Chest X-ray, AP view. Patient: 59 years old, sex F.
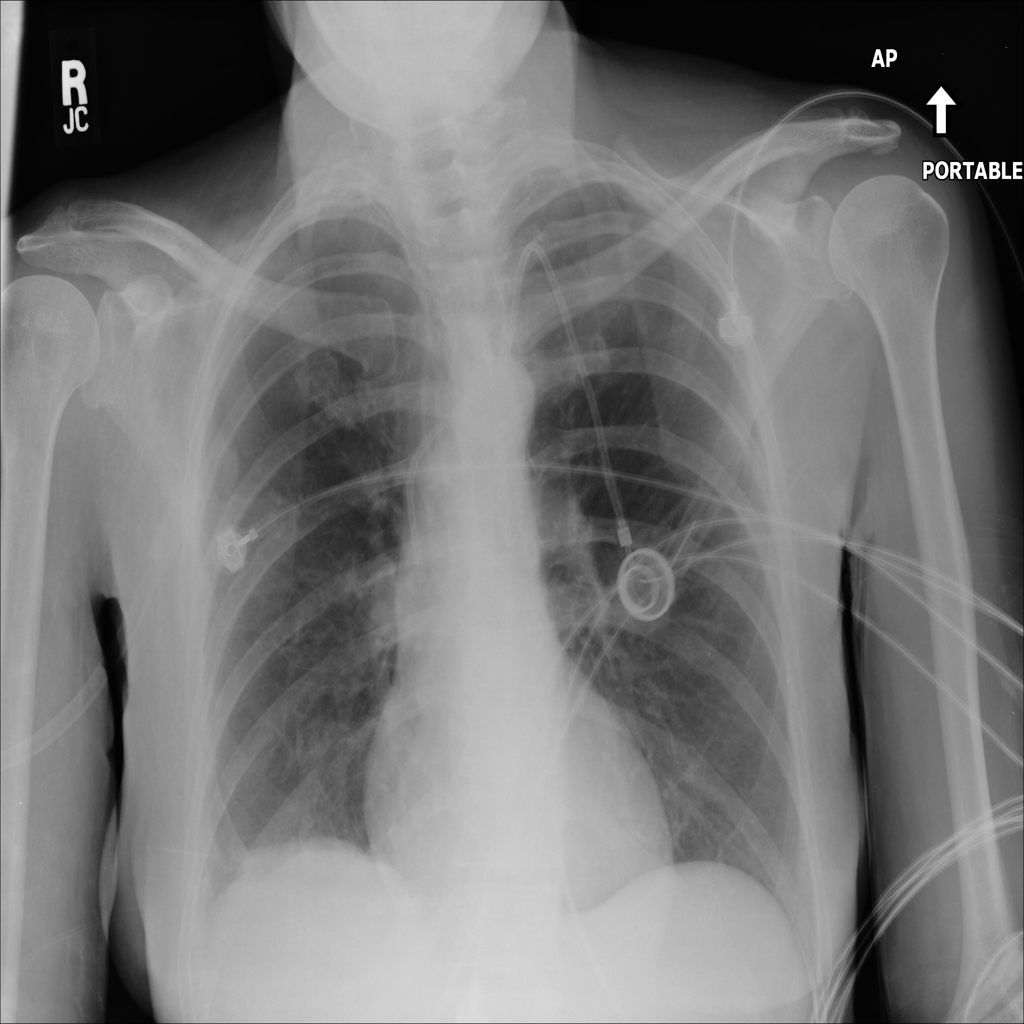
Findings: Effusion